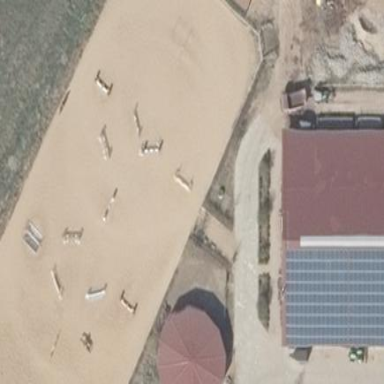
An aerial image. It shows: Equestrian pitch for leisure land use.